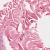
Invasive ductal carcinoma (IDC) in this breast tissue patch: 0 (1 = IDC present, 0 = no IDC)